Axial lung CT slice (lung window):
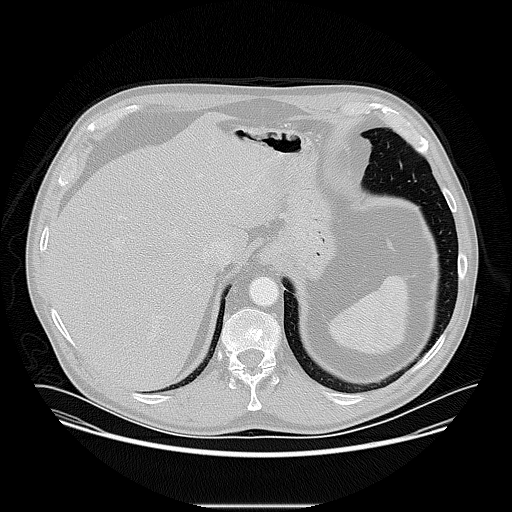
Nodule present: no